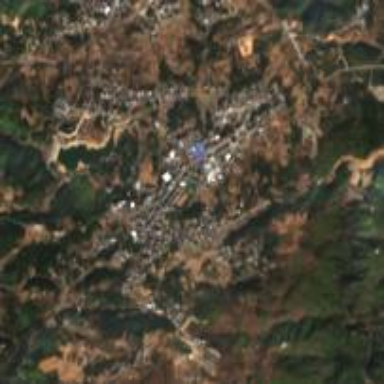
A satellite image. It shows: Township classified as town.